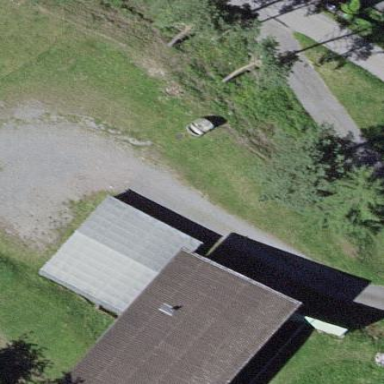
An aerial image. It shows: Building used for shooting sports.